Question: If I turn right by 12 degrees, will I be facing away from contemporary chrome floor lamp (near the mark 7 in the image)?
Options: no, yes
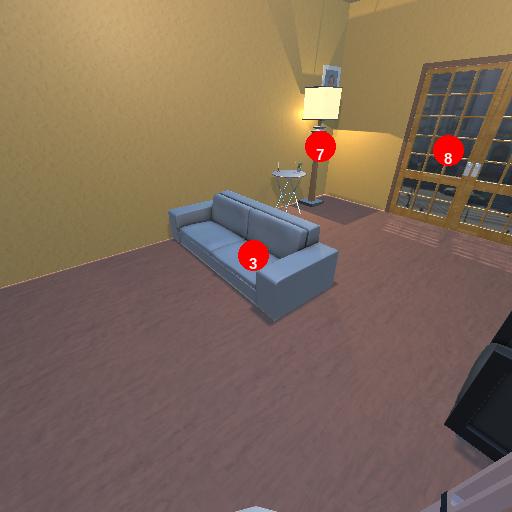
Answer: no